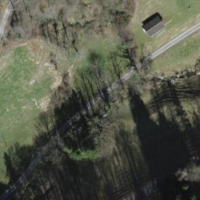
EUNIS habitat code: 44
Species observed at this site:
Corylus avellana
Acer campestre